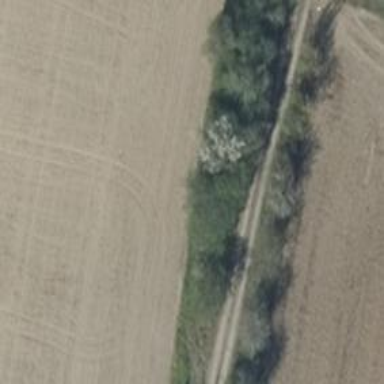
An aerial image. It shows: Row of deciduous broadleaved trees.